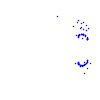
Particle: kaon